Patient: sex F, age 68
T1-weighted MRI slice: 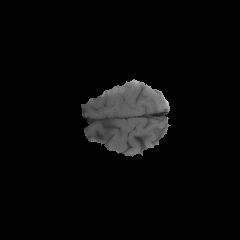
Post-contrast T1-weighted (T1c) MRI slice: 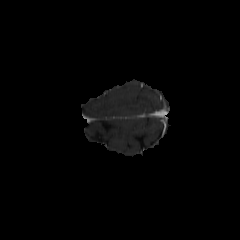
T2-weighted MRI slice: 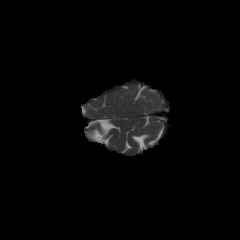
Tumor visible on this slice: no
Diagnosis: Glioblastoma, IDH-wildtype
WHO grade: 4